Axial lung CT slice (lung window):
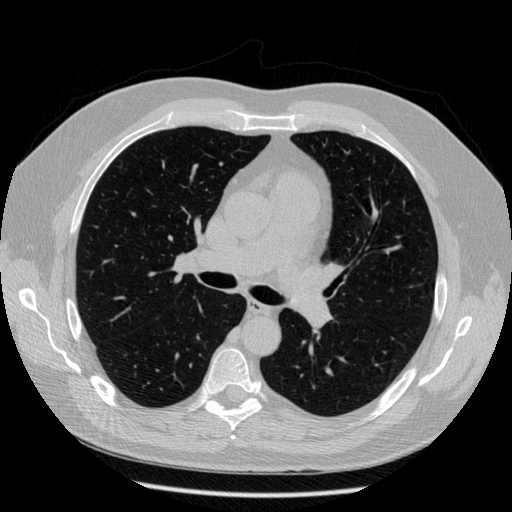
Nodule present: no